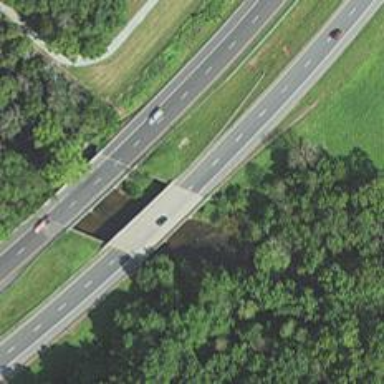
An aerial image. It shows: Bridge crossing over highway trunk expressway.